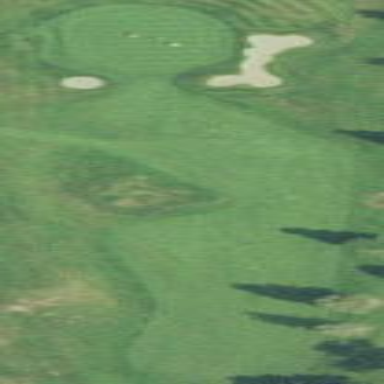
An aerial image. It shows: Scenic golf course with fairway.